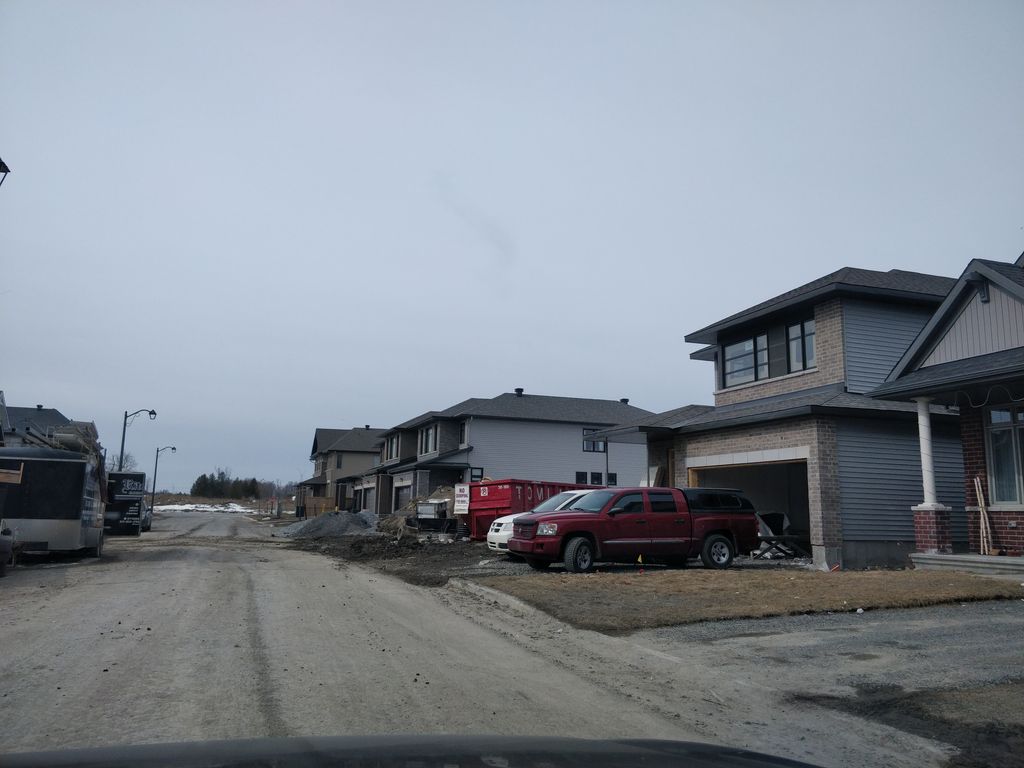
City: ottawa-gatineau